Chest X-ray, PA view. Patient: 54 years old, sex F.
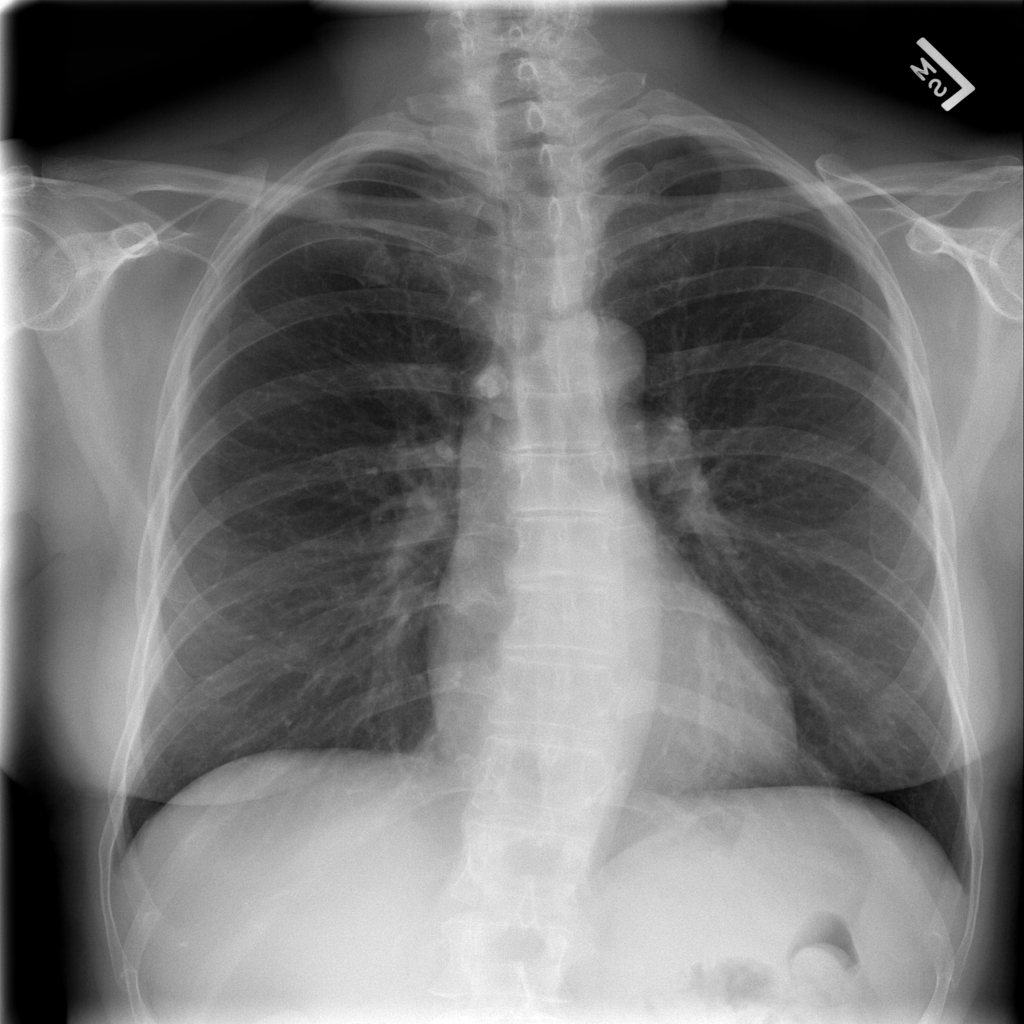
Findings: No Finding